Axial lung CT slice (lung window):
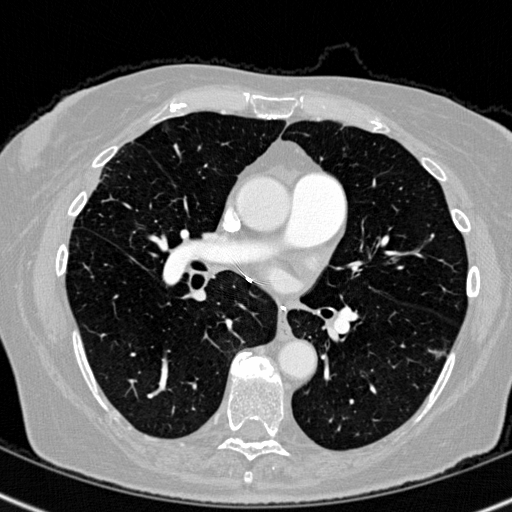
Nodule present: no